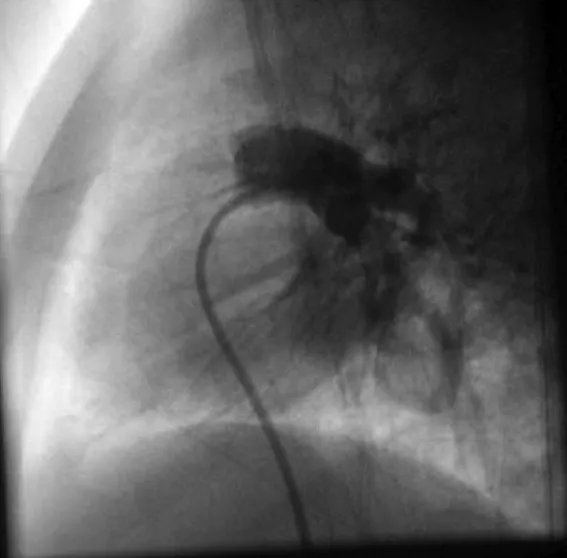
Pulmonary angiogram in AP and lateral views showing normal branching pattern; the left lower lobe is also being supplied by the pulmonary artery.
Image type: radiology (x_ray)